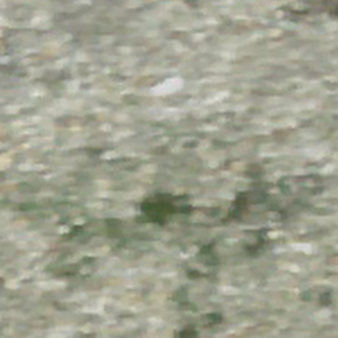
Label: other